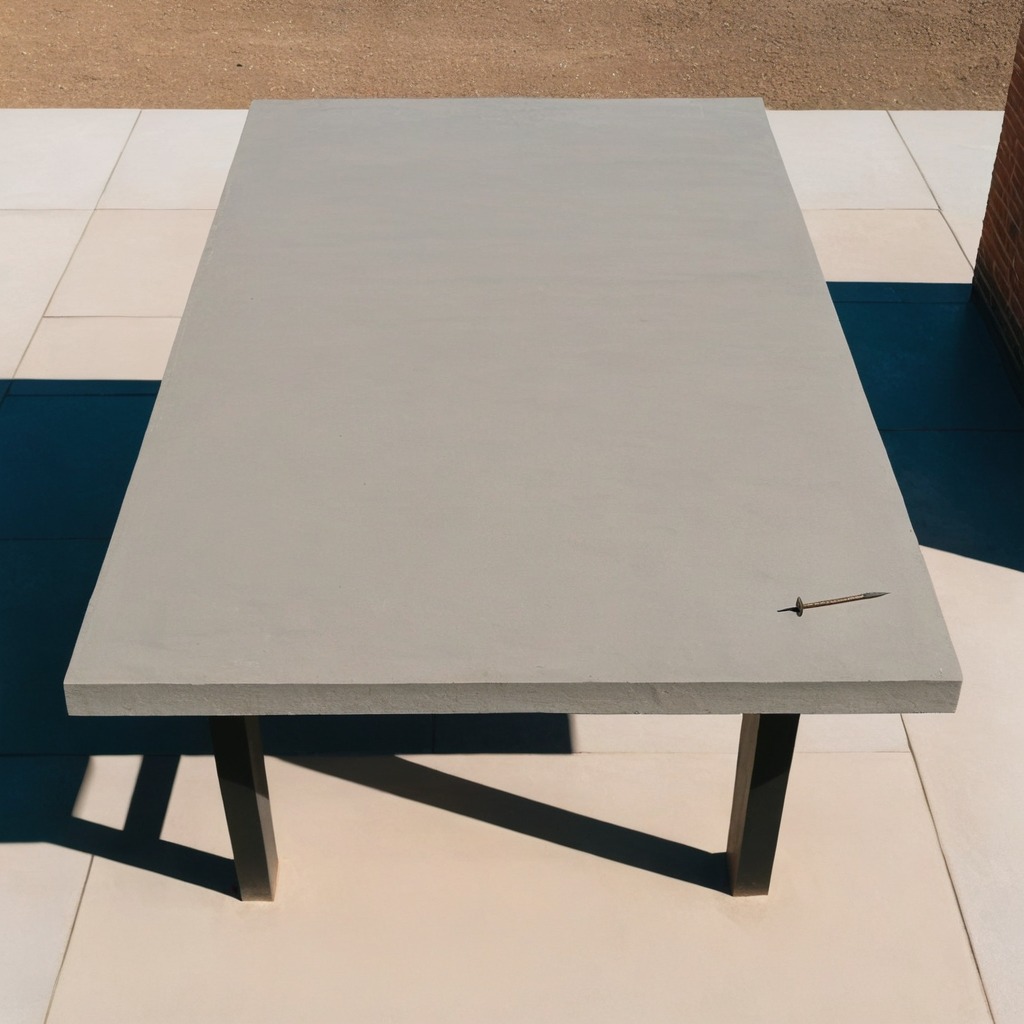
A nail is lying on a wooden table.